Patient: sex F, age 69
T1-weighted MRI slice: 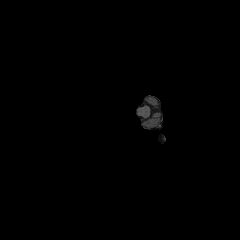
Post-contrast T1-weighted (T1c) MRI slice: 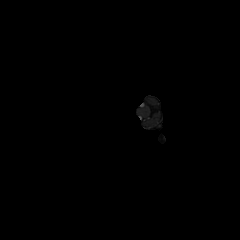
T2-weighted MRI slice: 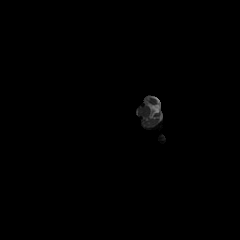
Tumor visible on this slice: no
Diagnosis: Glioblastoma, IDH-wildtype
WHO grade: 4